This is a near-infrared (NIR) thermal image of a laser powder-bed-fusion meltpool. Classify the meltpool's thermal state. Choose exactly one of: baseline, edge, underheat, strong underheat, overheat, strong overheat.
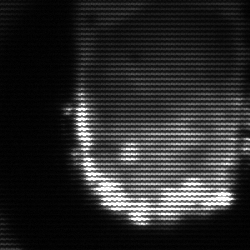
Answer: baseline